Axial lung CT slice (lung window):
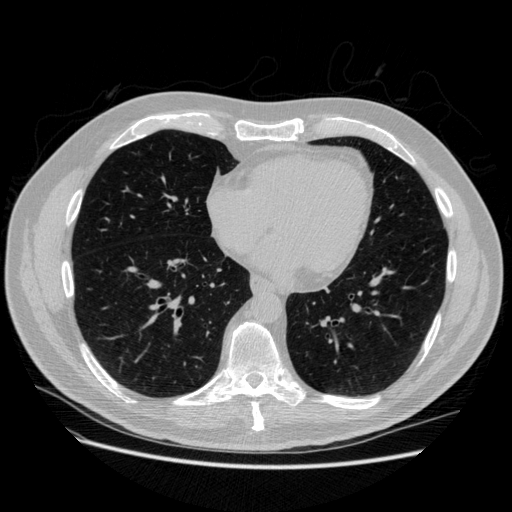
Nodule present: no